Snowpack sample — Snodgrass Mountain, Crested Butte, Colorado (2/4/25, 12:06 PM MST)
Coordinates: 38.923, -106.968
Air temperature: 35 °F
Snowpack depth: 80 cm
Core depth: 30 cm
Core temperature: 35.6 °F
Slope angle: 14°, slope face: 78°
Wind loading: low
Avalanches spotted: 0
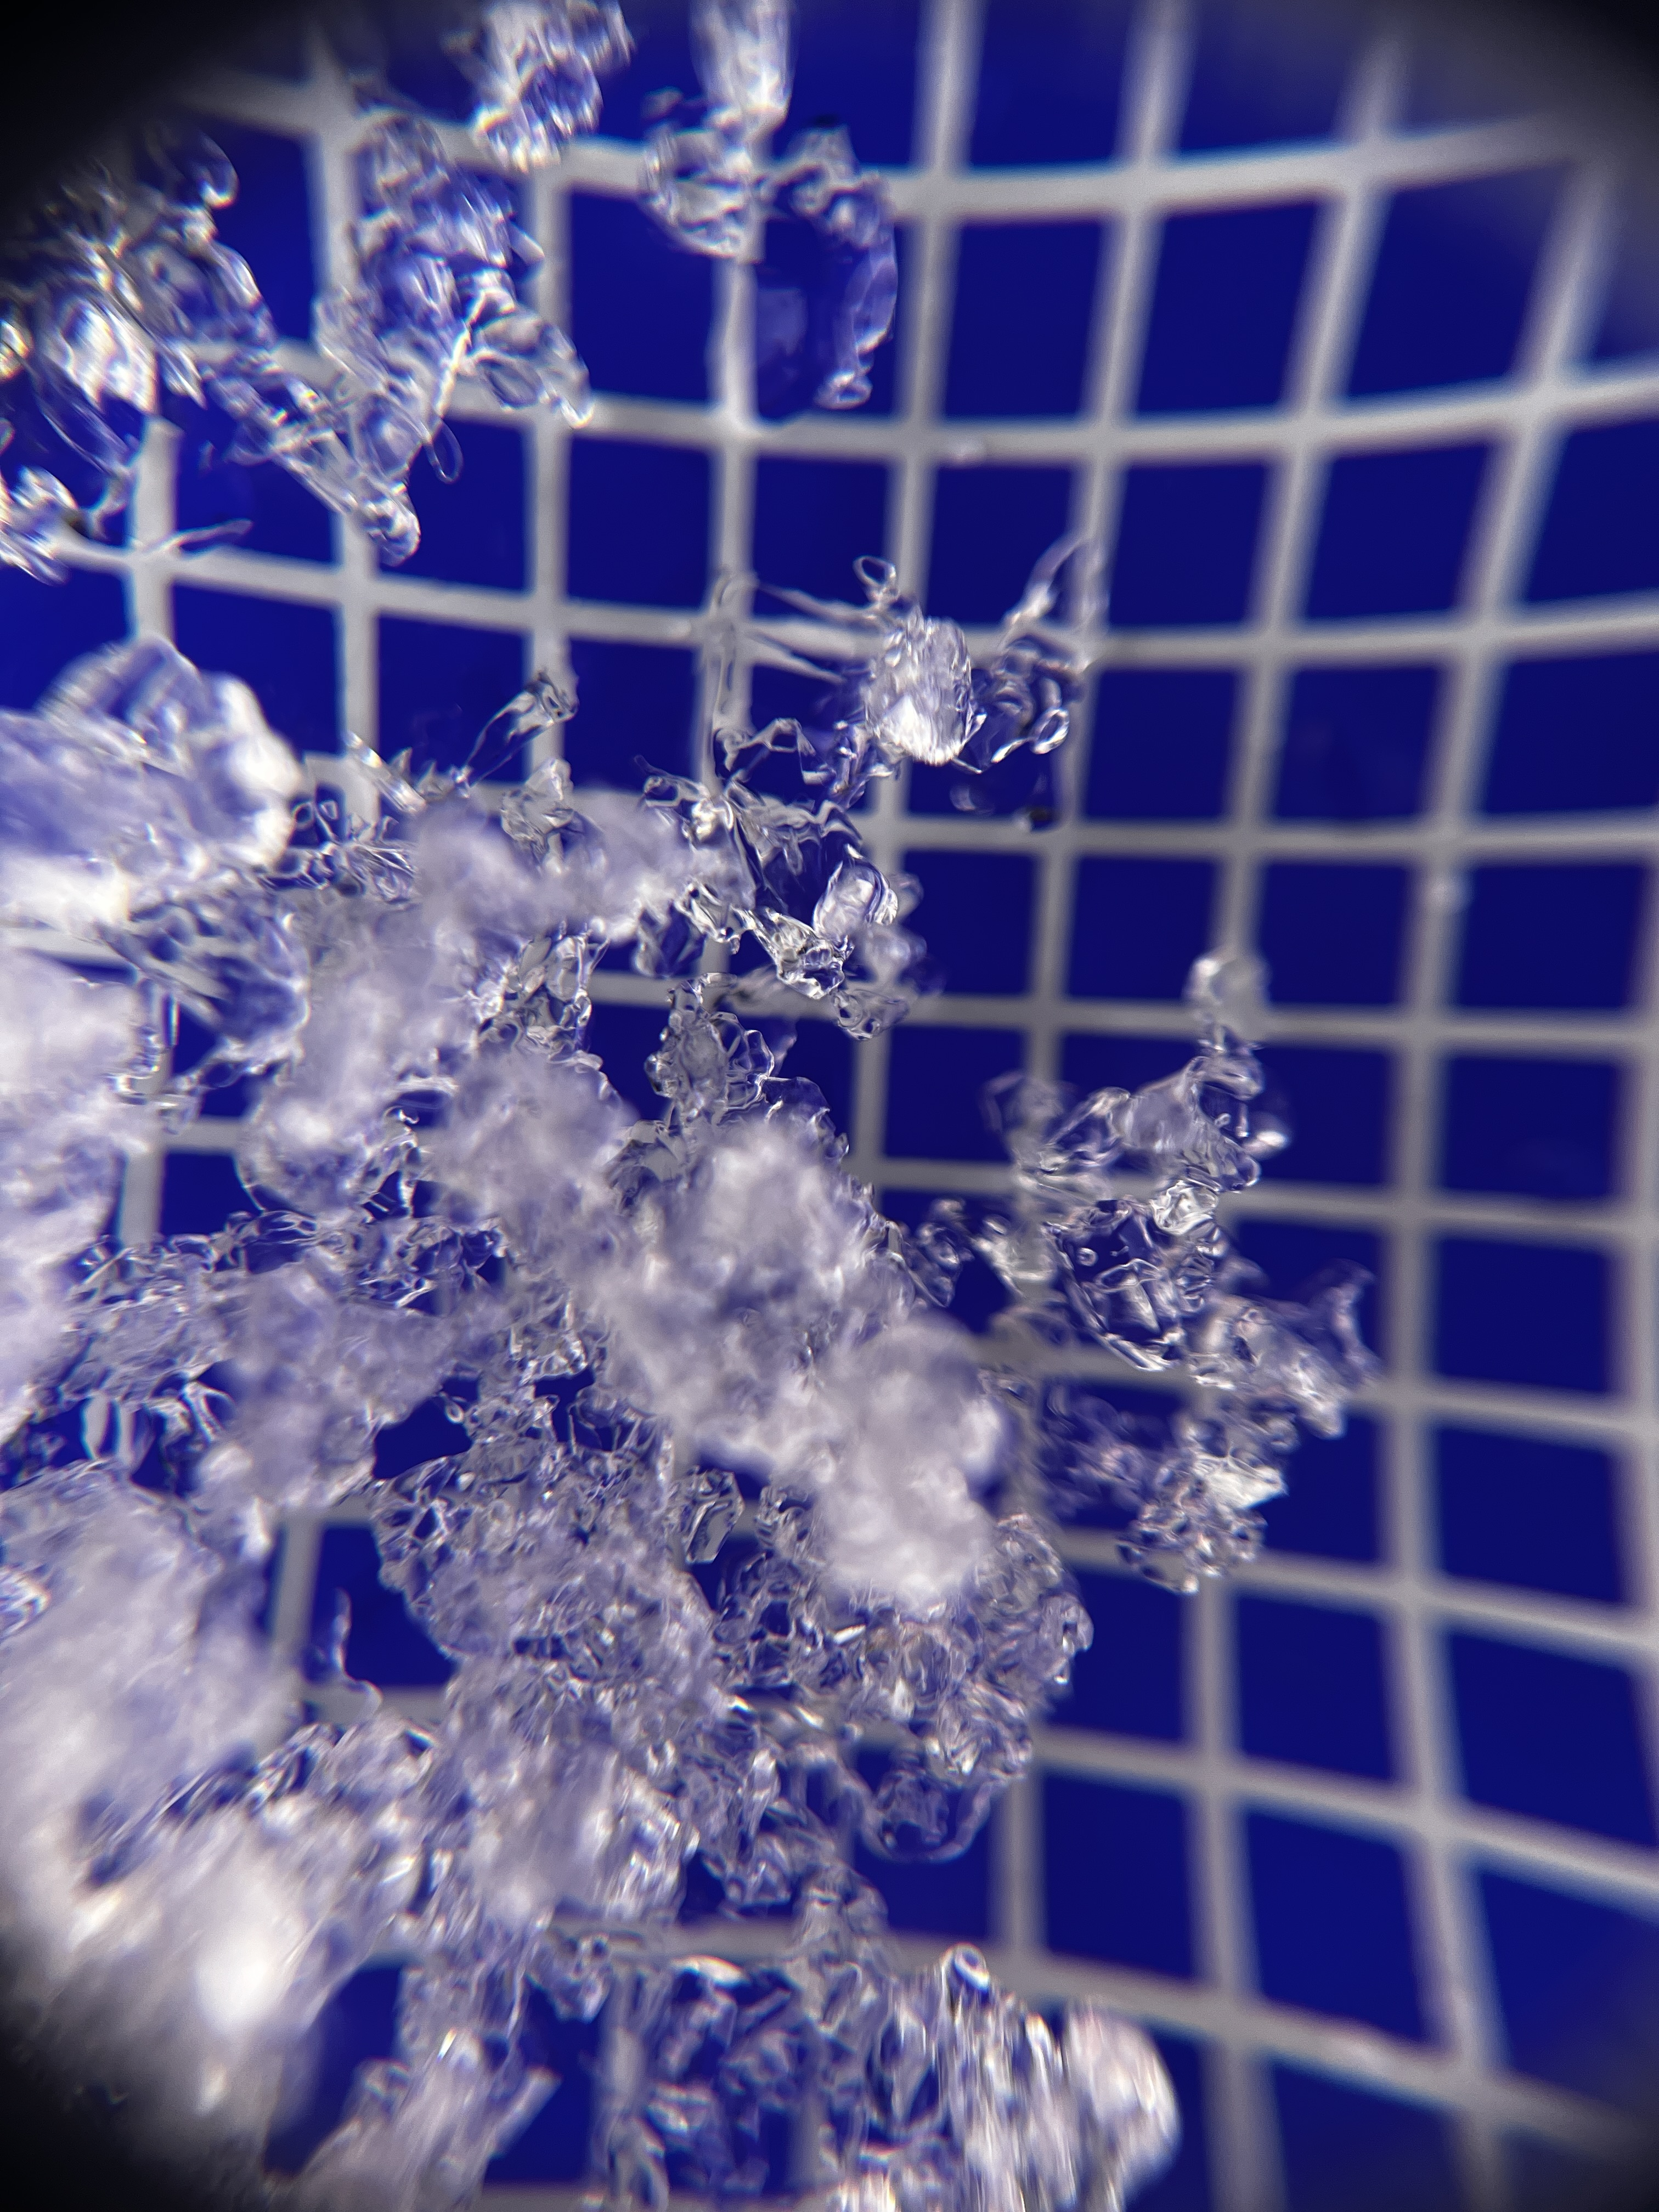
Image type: magnified_profile
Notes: No avalanches nearby, unusually warm weather for the last month reported by residents, Collected 25 yards from treeline